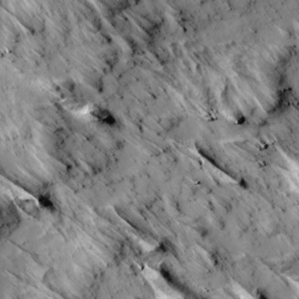
Label: non_frost